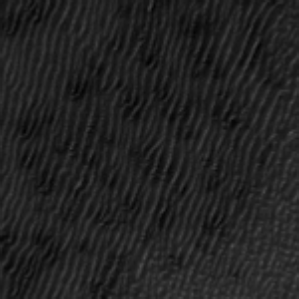
Label: frost